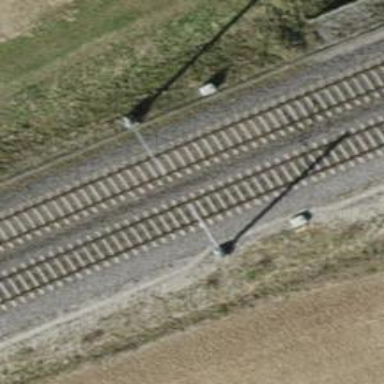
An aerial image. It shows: Catenary mast for power lines.